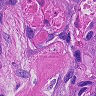
Metastatic tissue present: yes